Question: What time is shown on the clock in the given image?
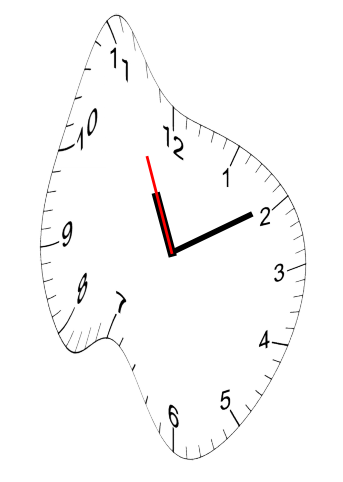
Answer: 11:09:56